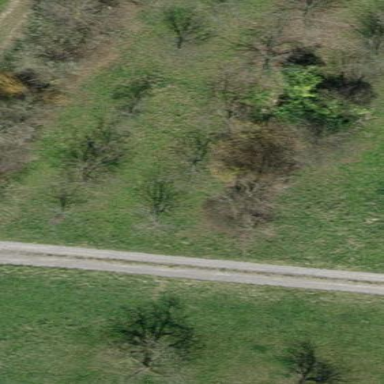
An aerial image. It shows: Orchard.